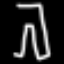
Label: pants